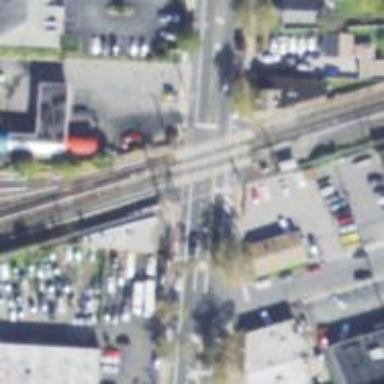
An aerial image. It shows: Railway crossing.